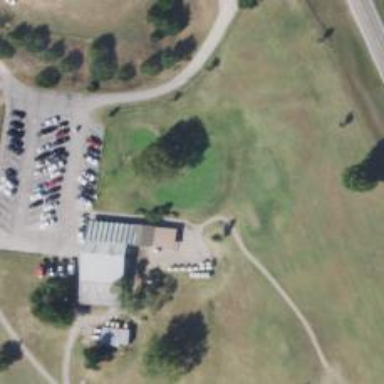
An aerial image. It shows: Grass area designated as golf tee.